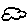
Label: cloud